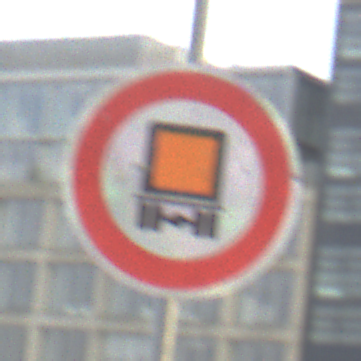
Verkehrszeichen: VerbotKennzeichnungspflichtigeKraftfahrzeugeGefaehrlicheGueter
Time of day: SunriseSunset
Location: Outdoor (Urban)
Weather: PartlyCloudy
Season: NotSpecified
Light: Natural